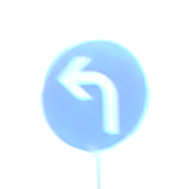
Verkehrszeichen: VorgeschriebeneFahrtrichtungLinks
Umgebung: Outdoor, Urban
Tageszeit: Dawn
Wetter: PartlyCloudy
Licht: Natural
Jahreszeit: NotSpecified
Kontrast: LowContrast